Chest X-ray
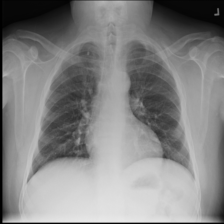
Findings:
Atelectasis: negative
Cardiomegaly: negative
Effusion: negative
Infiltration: negative
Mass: negative
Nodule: negative
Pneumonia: negative
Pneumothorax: negative
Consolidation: negative
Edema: negative
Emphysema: negative
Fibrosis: negative
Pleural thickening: negative
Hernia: negative